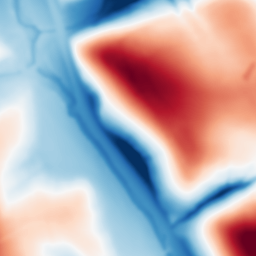
Category: multiscale
Decomposition family: dog
Decomposition parameters: sigma_low: 2
sigma_high: 50
Upsampling method: edge_directed
Upsampling parameters: scale: 4
Upsampling scale: 4